Brain MRI, t2w sequence, axial 2D slice.
Patient: age 42, sex F, weight 78 kg, height 1.78 m
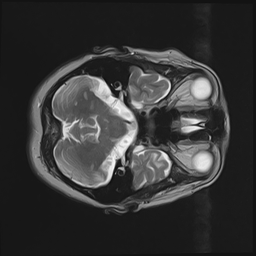